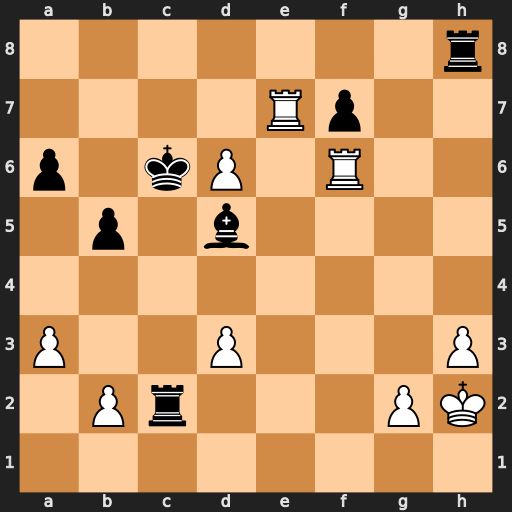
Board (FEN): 7r/4Rp2/p1kP1R2/1p1b4/8/P2P3P/1Pr3PK/8
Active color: w
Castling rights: -
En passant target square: -
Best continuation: Rc7+ Kb6 Rxc2